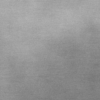
Label: dusty